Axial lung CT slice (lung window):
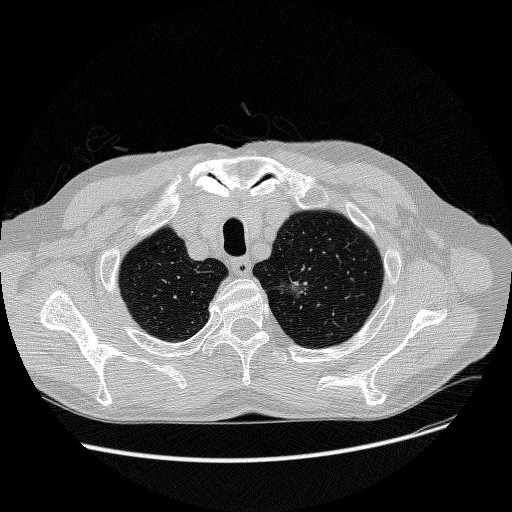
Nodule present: yes
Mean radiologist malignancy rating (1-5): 4.333